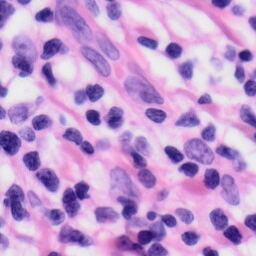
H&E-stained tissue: Skin